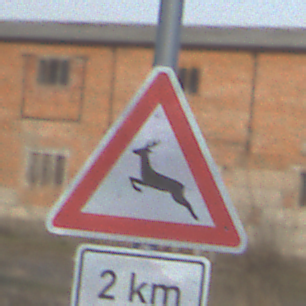
Verkehrszeichen: WildwechselRechts
Zusatzzeichen unten: Entfernungsangaben2
Umgebung: Outdoor, Suburban
Tageszeit: SunriseSunset
Wetter: PartlyCloudy
Licht: Natural
Jahreszeit: Winter
Kontrast: MediumContrast